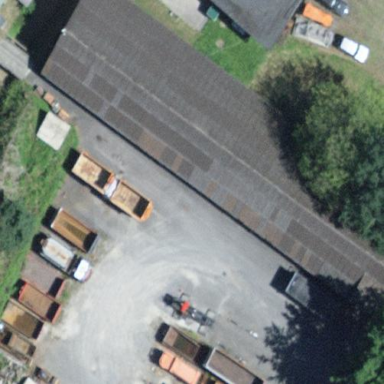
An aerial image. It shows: Barn.